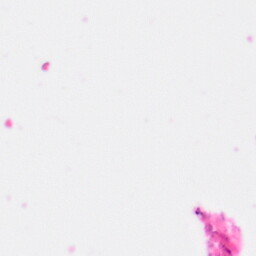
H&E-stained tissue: Colon